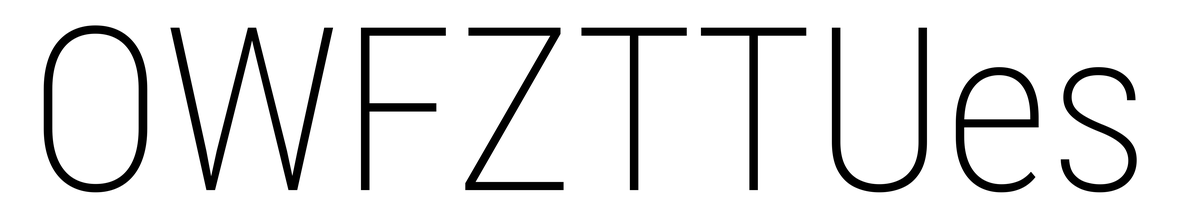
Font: Roboto_Condensed_ExtraLight